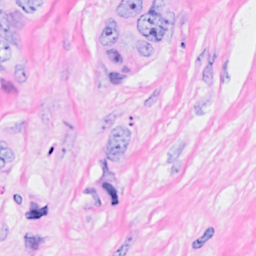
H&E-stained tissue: Breast